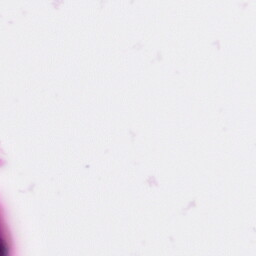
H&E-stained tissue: Pancreatic